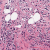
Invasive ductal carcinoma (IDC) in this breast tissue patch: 0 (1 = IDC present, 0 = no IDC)